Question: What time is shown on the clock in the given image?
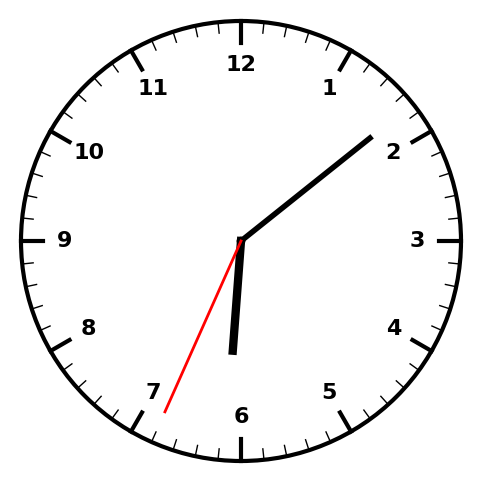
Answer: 06:08:34